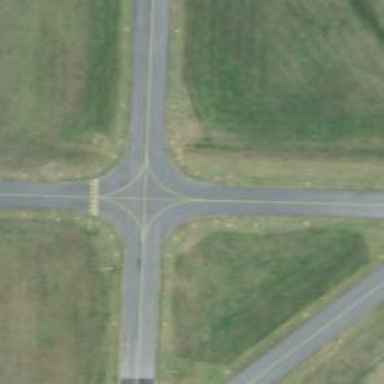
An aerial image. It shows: Image of taxiway at airport.